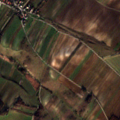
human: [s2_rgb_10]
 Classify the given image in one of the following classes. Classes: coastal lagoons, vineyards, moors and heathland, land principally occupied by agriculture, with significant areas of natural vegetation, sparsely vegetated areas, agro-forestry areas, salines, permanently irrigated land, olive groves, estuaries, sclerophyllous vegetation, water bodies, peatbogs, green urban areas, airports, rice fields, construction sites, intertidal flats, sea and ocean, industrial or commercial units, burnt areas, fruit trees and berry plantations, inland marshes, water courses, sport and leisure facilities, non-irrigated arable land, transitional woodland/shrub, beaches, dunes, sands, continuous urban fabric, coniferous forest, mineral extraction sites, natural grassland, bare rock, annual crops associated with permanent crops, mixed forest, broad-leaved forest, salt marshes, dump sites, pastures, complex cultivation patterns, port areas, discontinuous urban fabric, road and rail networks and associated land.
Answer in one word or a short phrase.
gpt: discontinuous urban fabric, non-irrigated arable land, land principally occupied by agriculture, with significant areas of natural vegetation, broad-leaved forest